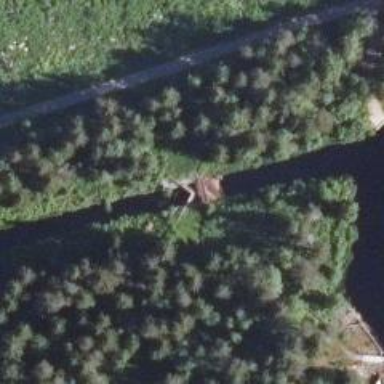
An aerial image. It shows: Lock gate on waterway.